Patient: sex M, age 47
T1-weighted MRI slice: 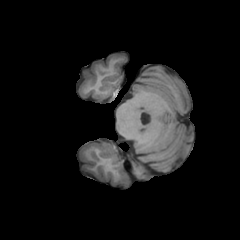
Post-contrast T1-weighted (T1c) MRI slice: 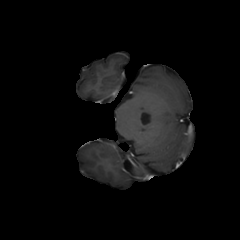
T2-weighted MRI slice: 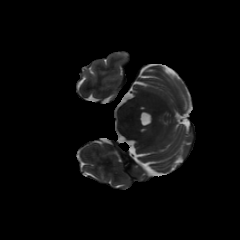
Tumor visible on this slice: no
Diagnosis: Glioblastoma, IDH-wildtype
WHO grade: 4